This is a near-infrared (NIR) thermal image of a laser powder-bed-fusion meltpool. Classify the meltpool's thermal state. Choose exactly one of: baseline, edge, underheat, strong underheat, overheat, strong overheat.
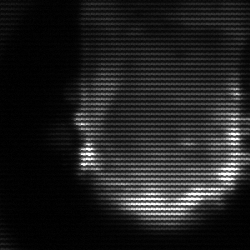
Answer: baseline